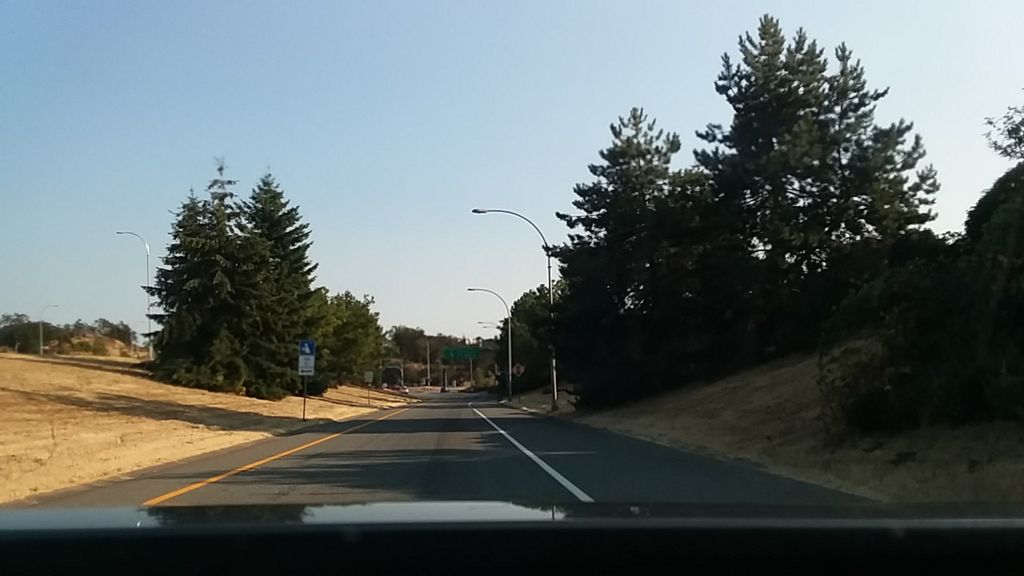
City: victoria